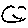
Label: smiley face